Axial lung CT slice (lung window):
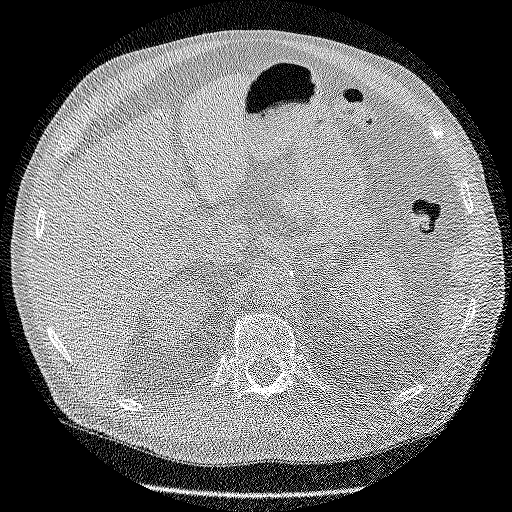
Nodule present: no